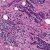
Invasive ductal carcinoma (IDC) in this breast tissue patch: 0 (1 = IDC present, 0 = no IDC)